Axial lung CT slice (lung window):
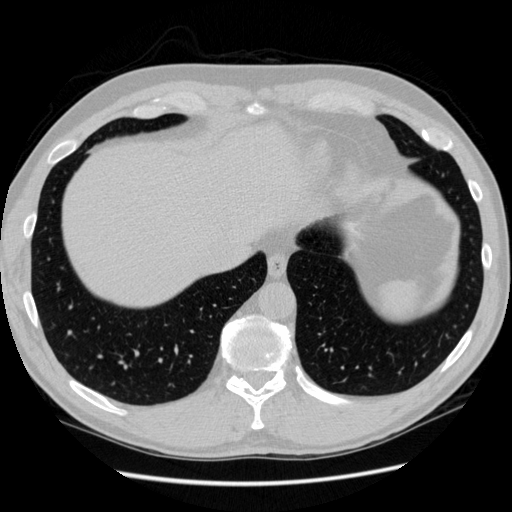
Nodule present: no